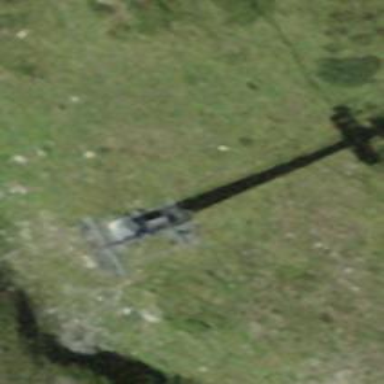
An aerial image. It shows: Pylon used for aerialway.